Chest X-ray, PA view. Patient: 57 years old, sex M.
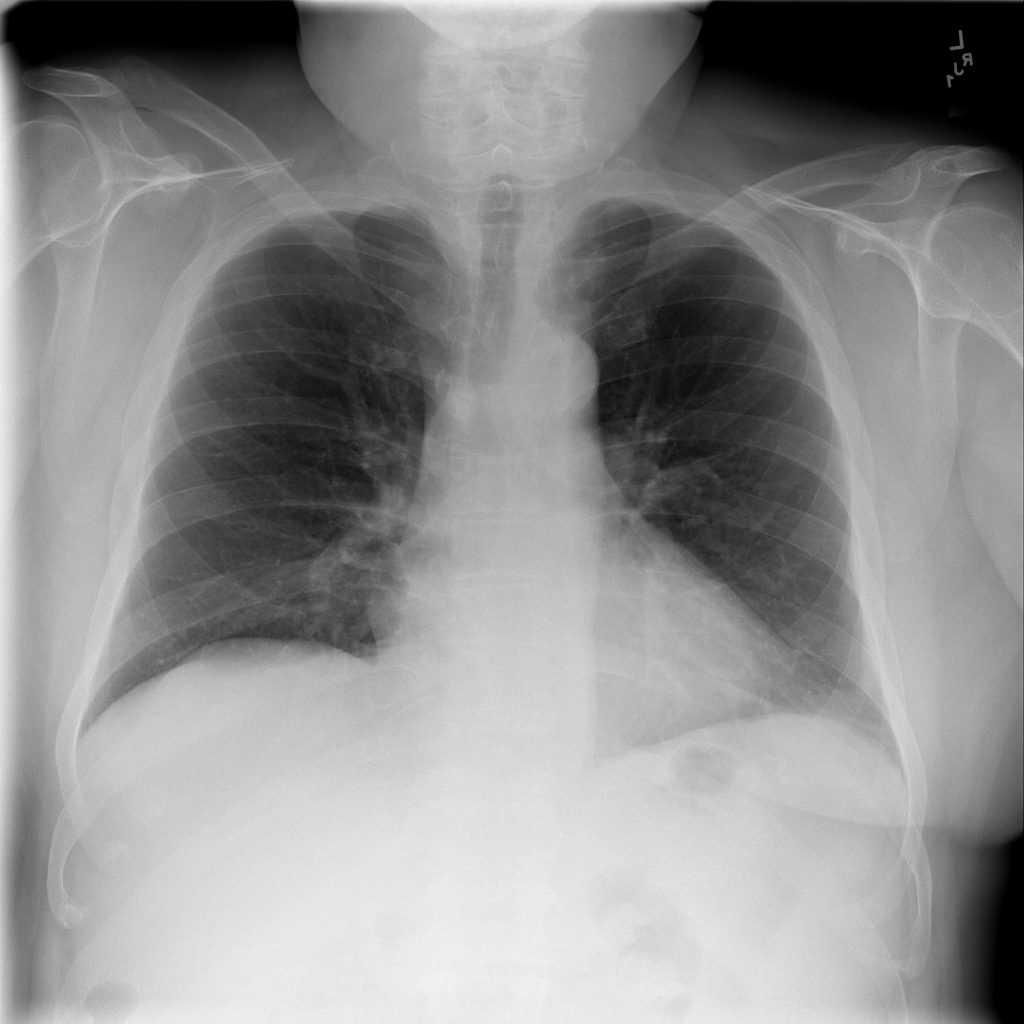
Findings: No Finding